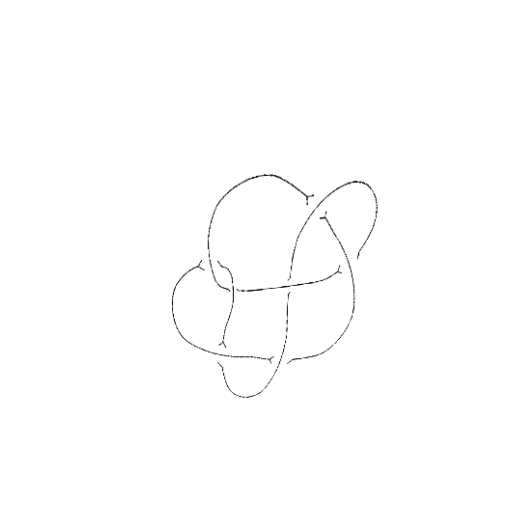
Crossing number: 7